Question: I am developing a html5/javascript game using the phaser package (<URL>
As part of this I need to do some ray-casting to create a vision cone ahead and too the side of the character. In the past I have used unity where this is really strait forward but I cant understand how I would go about this using phaser.
I have sketched out what I would like to do:

I really don't know where to start with this in javascript/phaser. The wall is made up of sprites currently. I cant find any good information on how to do ray-casting for obstacle detection anywhere so if someone could point me in the right direction that would be amazing.
Alternatively, could anyone suggest a better approach to obstacle detection in multiple directions?
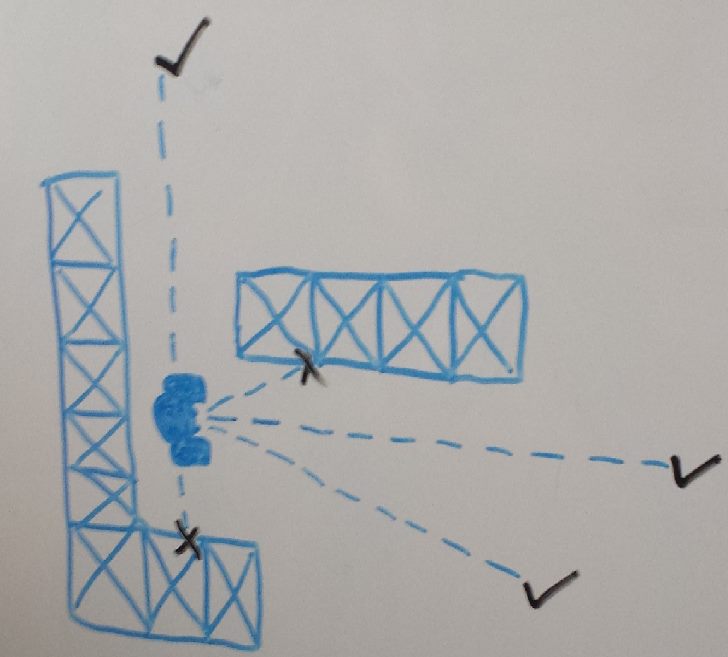
Answer: Have you seen <URL> ?
Also try with
<URL>